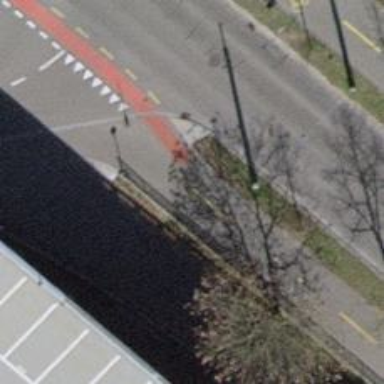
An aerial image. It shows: Asphalt cycleway with asphalt footpath.